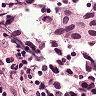
Metastatic tissue present: yes